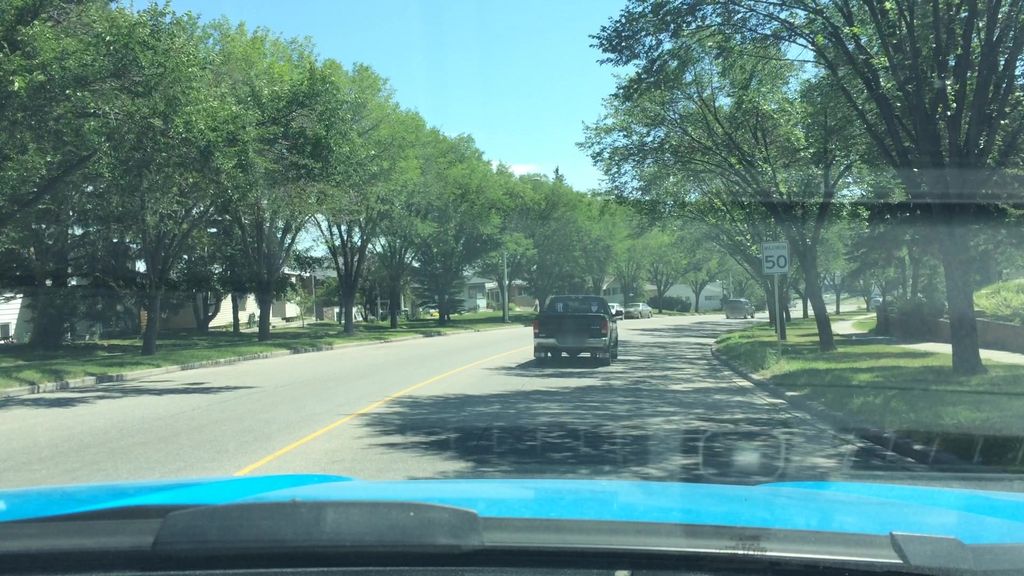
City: calgary